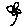
Label: flower